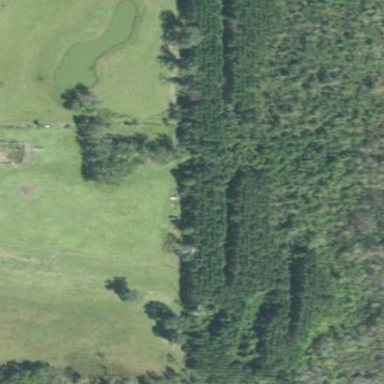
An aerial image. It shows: Forest dominated by needle-leaved trees.